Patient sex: F
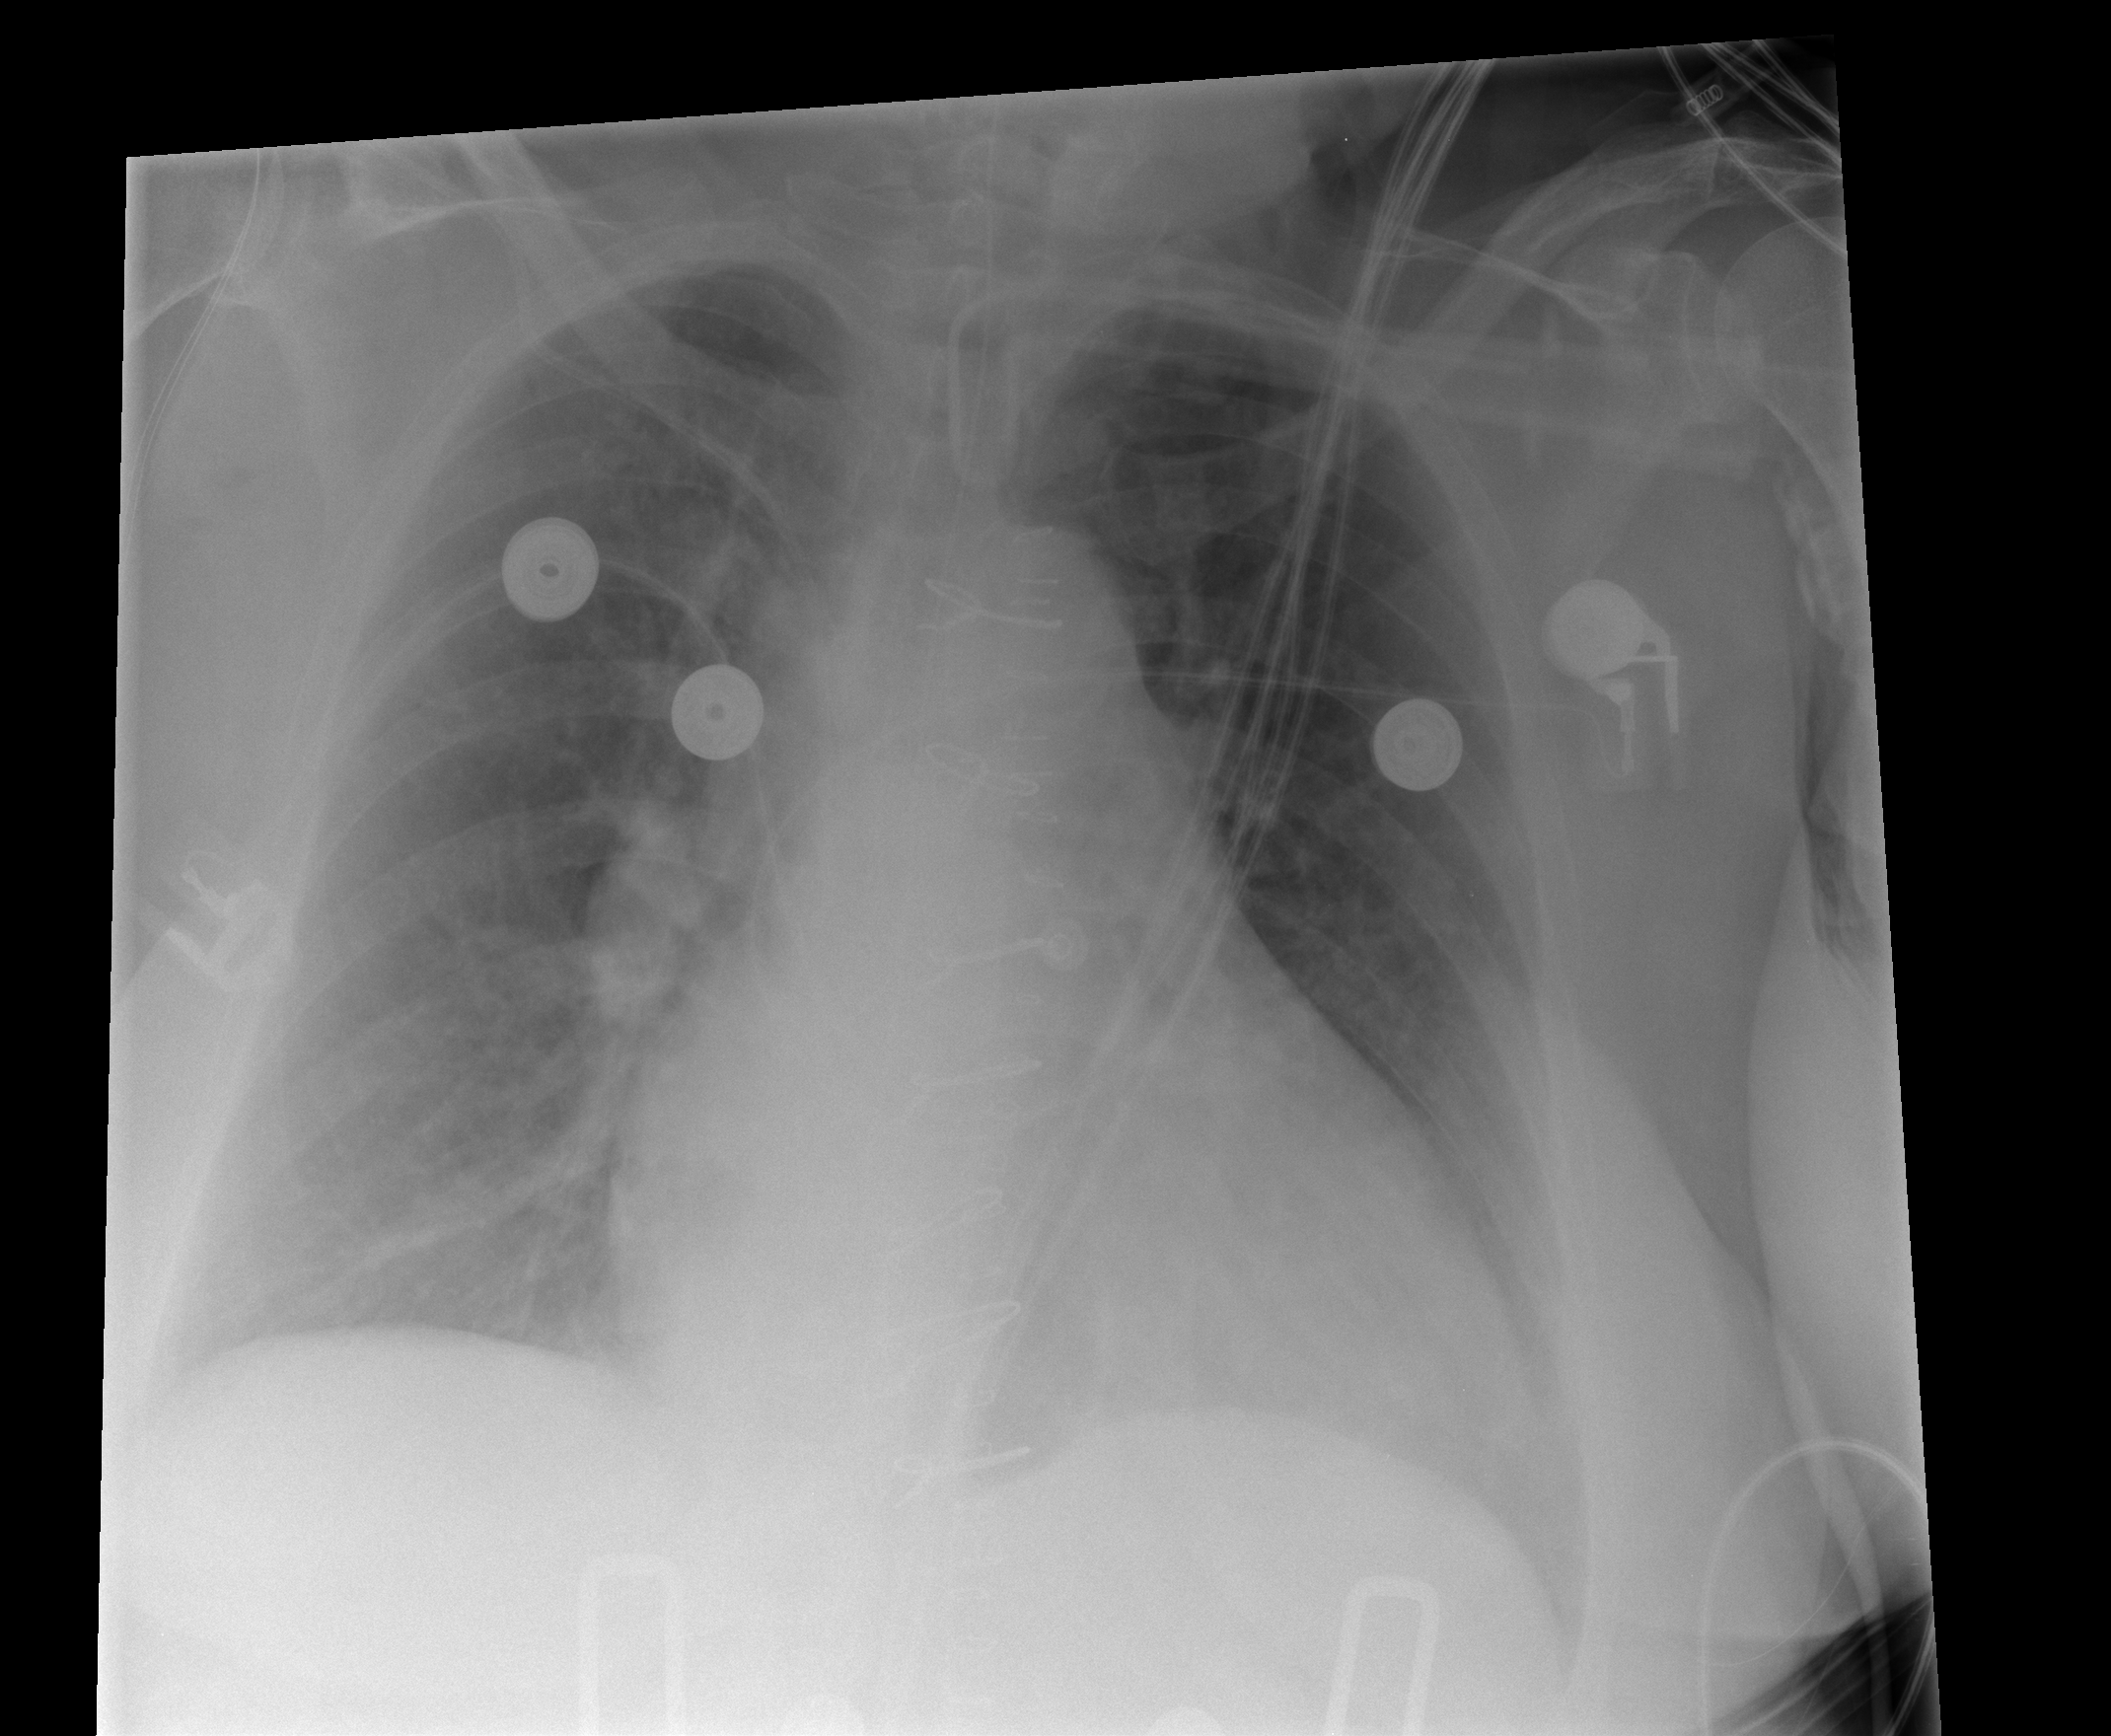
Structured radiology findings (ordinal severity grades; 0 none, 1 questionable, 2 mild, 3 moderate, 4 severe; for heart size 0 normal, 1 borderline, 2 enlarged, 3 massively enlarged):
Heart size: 2
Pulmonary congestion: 2
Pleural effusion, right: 0
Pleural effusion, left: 2
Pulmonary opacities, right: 2
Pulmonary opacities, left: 0
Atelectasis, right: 2
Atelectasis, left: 2